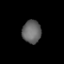
Tissue: lung
Cell type: Endothelial cells
Senescence score: 0.6222
Nuclear area (px): 420
Mean DAPI intensity: 102.298